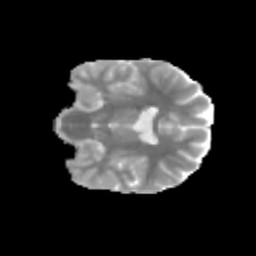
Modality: MD
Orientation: coronal
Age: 11
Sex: female
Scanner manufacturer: siemens
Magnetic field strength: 3 T
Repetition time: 3.8 s
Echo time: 0.07 s